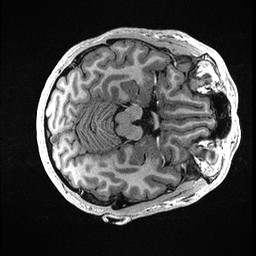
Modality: T1w
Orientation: axial
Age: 25
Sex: male
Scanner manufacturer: ge
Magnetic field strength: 3 T
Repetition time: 0.006952 s
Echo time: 0.00292 s